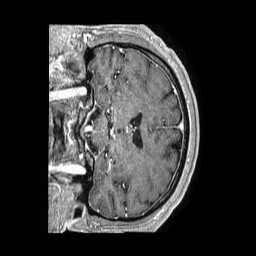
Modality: T1w
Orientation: coronal
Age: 61
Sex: male
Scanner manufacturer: philips
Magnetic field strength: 1.5 T
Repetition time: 0.007648 s
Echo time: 0.003548 s